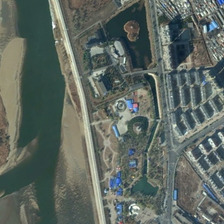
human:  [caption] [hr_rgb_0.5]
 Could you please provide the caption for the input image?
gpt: a park with some green trees and two ponds is between a river and some buildings .

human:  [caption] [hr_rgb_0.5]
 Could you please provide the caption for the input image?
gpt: a park with some green trees and two ponds is between a river and some buildings .

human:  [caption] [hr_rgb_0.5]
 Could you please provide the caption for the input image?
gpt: a park with some green trees and two ponds is between a river and some buildings .

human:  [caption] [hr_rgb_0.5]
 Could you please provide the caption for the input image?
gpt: a park with some green trees and two ponds is between a river and some buildings .

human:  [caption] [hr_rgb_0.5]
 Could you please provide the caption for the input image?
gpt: a park with some green trees and two ponds is between a river and some buildings .